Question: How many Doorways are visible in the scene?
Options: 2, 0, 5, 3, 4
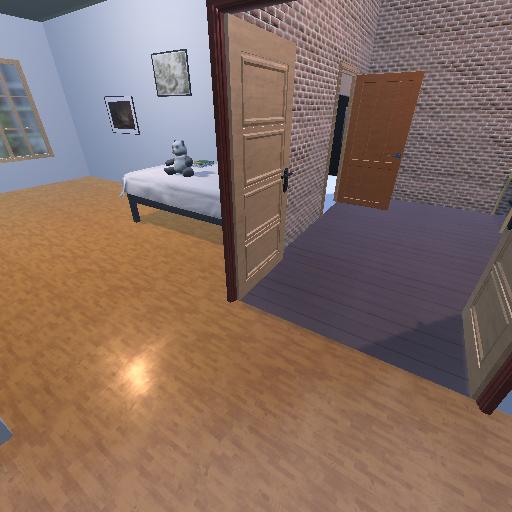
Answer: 2